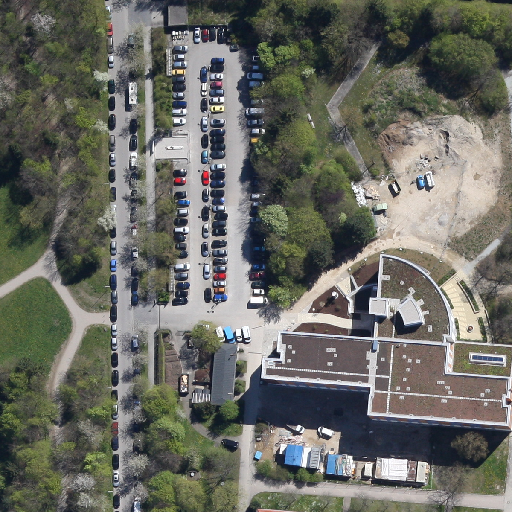
Referring expression: paved road